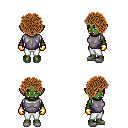
a pixel art fantasy rpg character, female body template, orc, green skin, steel chest armor, white pants, brown curly afro hairstyle, gold gloves, white slippers, four views (front, back, left, right), 2x2 character sprite sheet, small pixel art, hard edges, no anti-aliasing